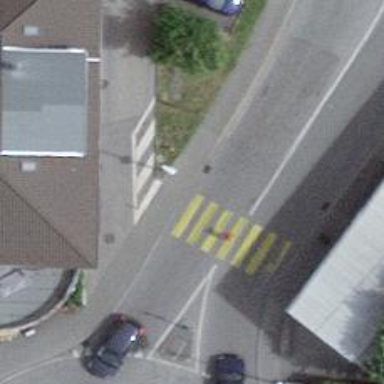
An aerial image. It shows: Zebra crossing on the road.